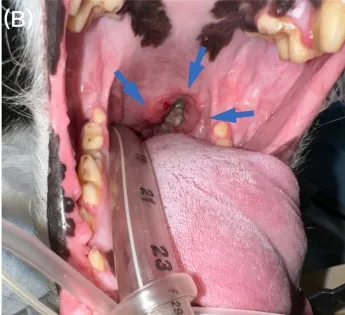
Oral examination under anesthesia. (B) Follow-up 4 months, the soft palate mass (blue arrow) was significantly reduced on oral examination after anesthesia.
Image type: medical_photograph (other_medical_photograph)